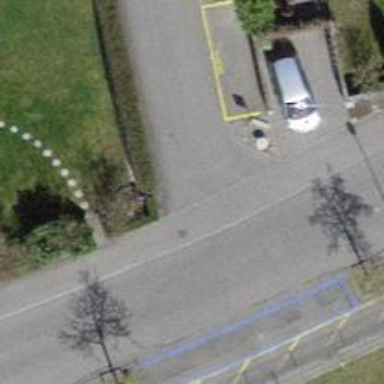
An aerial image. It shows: Footway surfaced with paving stones.